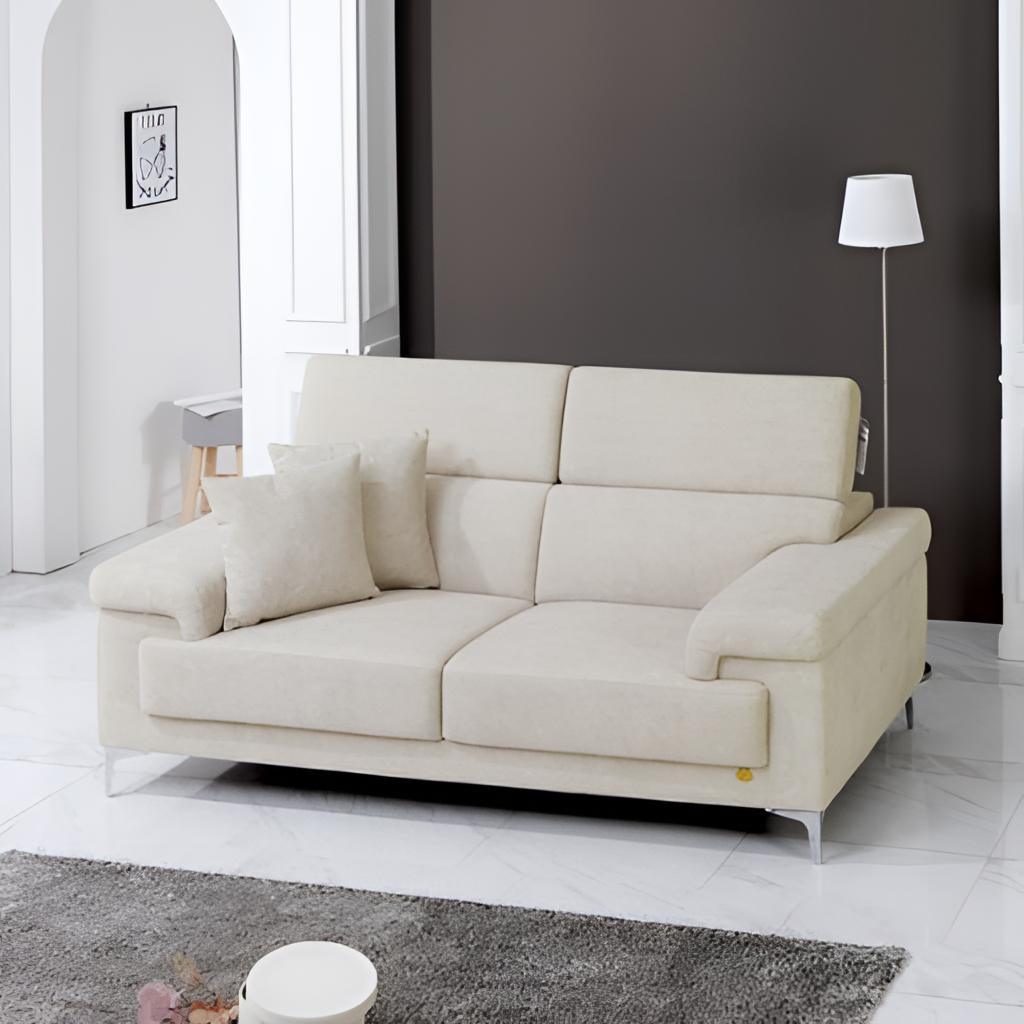
fabric sofa, living room, white tile flooring, with large square pattern, paint wallpaper, with solid pattern, modern